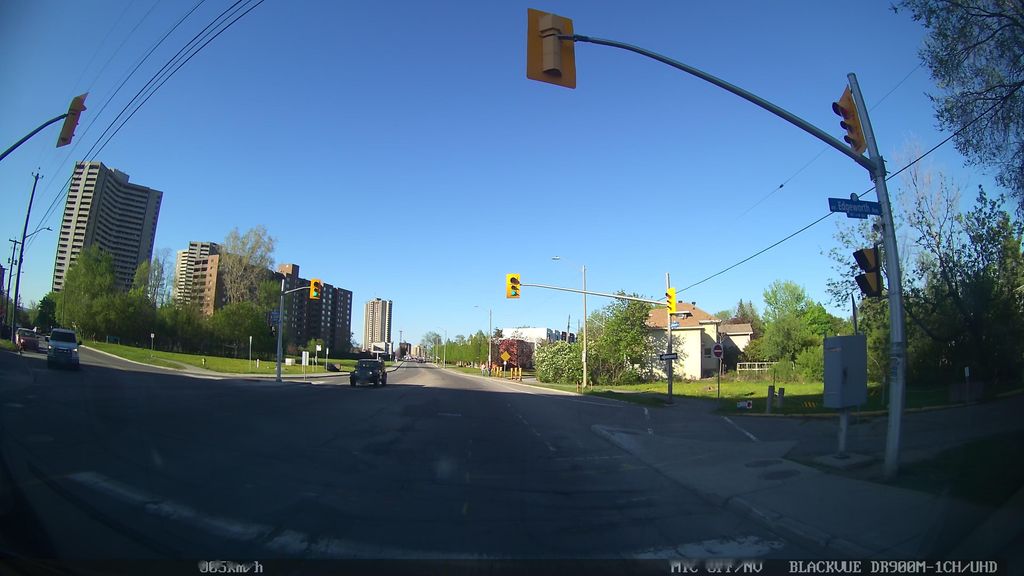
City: ottawa-gatineau